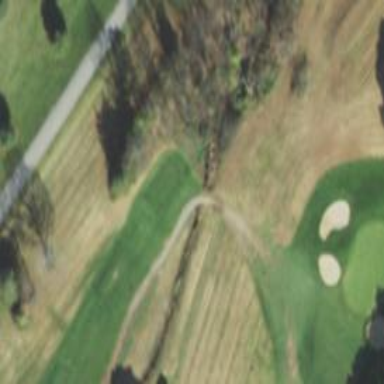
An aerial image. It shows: Pathway for golfing.